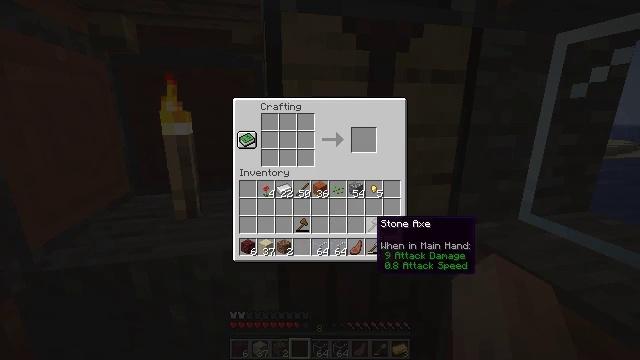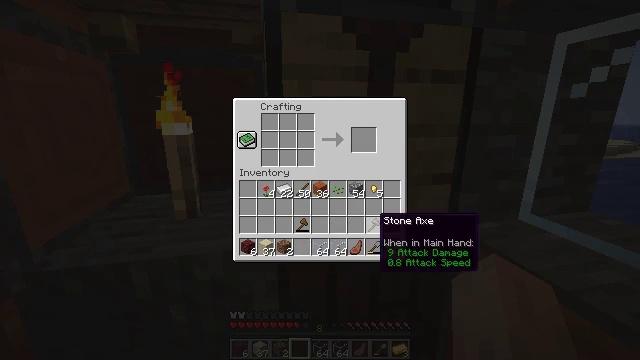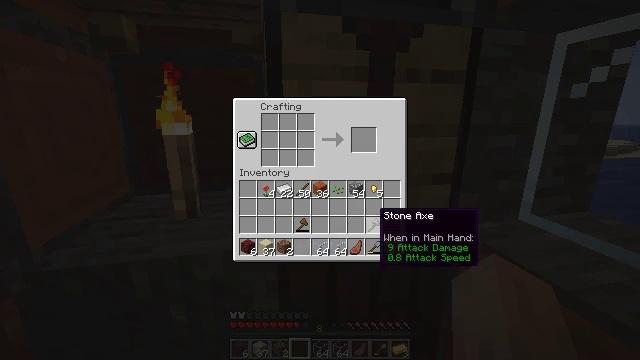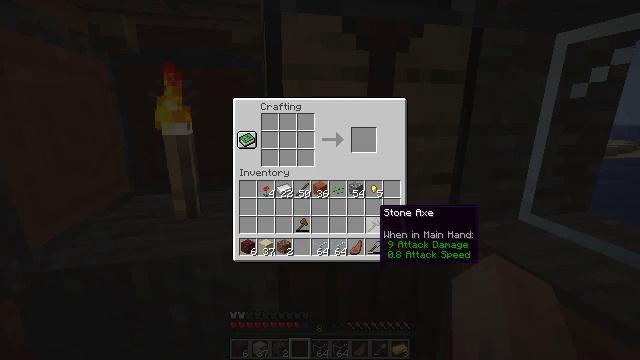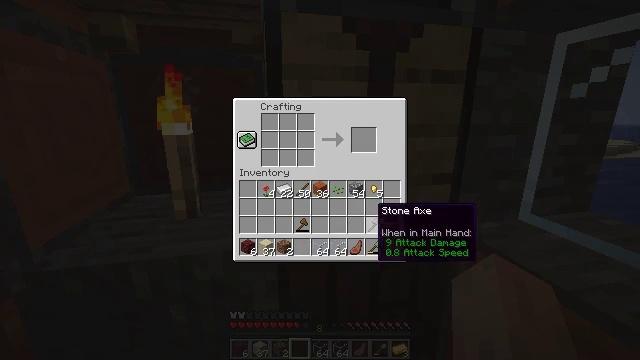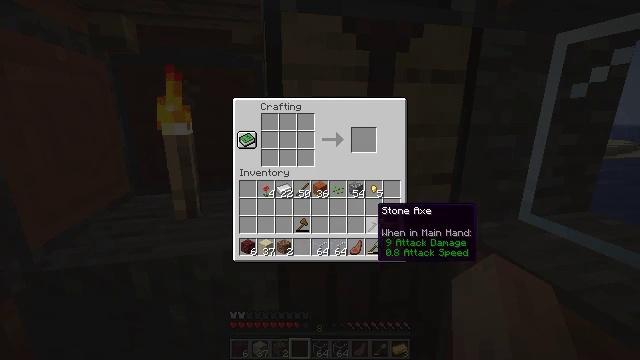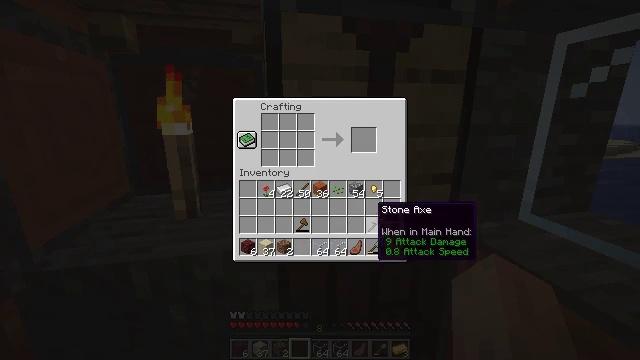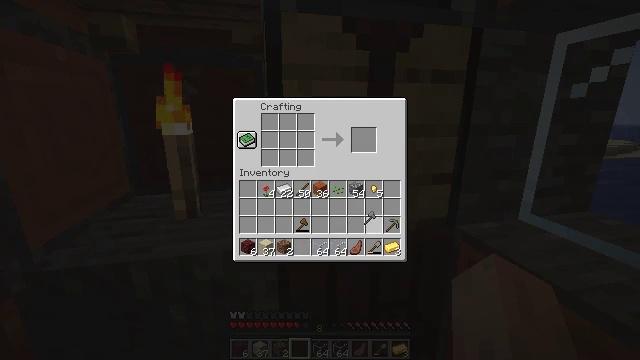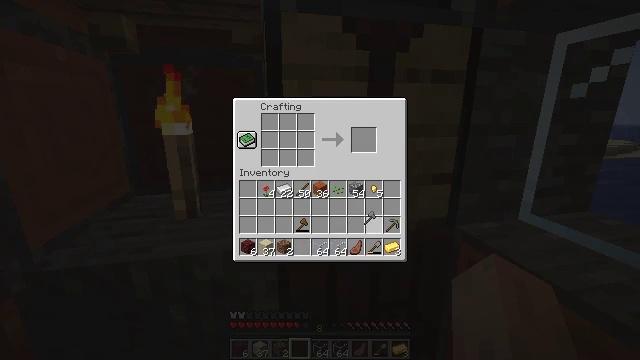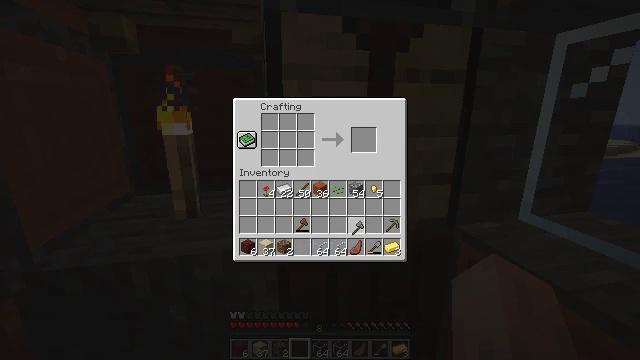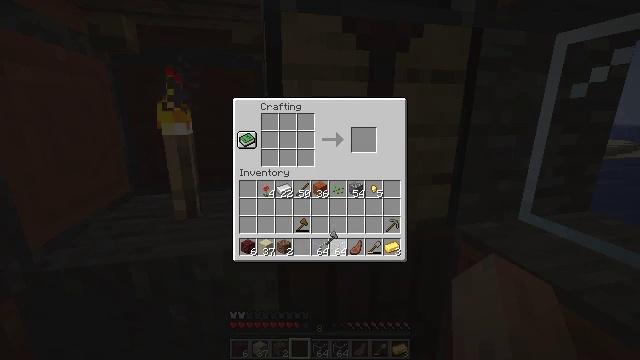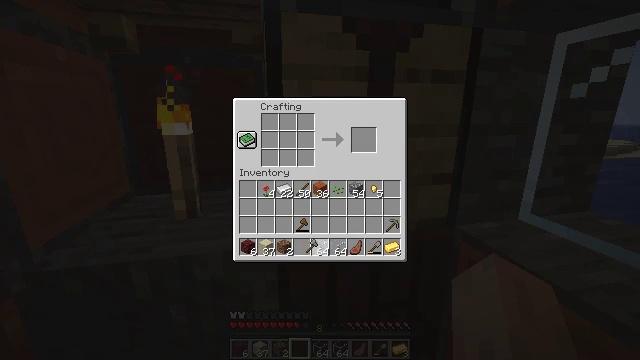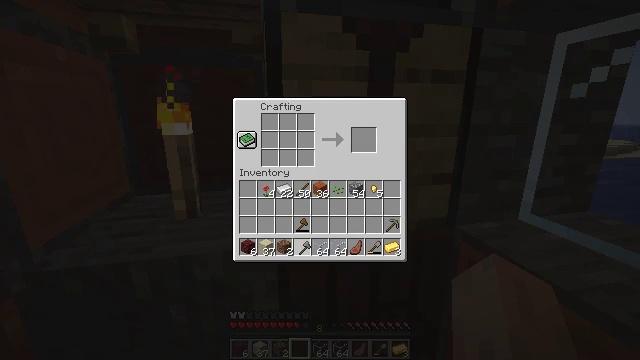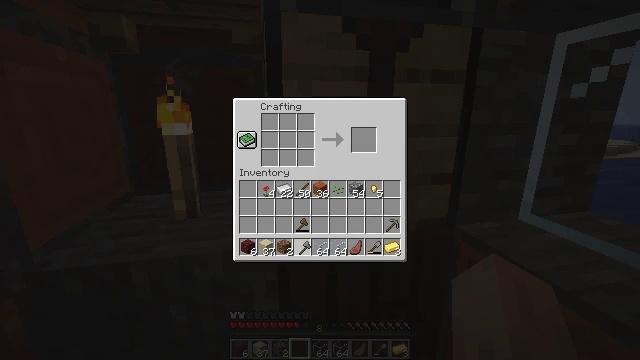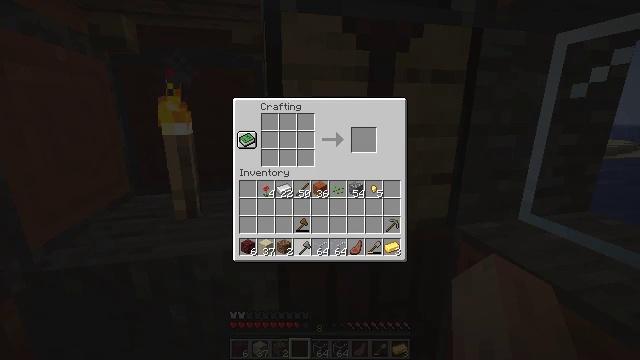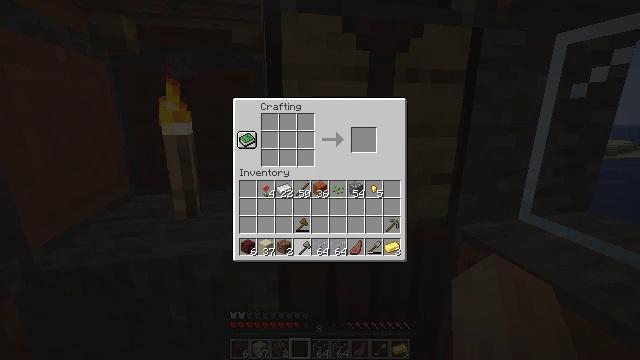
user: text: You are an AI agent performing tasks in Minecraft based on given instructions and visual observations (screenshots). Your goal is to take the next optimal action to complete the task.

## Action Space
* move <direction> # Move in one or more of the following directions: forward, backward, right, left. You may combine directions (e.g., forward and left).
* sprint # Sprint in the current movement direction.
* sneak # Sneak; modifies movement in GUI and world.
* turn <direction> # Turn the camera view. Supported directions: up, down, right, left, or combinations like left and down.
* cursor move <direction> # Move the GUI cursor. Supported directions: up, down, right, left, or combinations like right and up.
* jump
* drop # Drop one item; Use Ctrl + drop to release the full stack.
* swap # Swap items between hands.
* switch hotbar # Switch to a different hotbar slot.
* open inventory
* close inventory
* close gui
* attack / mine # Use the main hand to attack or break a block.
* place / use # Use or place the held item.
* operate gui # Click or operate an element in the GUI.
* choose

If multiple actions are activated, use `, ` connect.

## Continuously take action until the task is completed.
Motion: motion action
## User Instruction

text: Attack the hopper to gather it.
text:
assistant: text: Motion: no_op
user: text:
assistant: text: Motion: no_op
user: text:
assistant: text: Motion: no_op
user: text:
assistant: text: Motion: no_op
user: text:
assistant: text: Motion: no_op
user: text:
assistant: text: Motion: no_op
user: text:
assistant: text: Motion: operate gui
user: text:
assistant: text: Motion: operate gui
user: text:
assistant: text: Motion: cursor move left and down
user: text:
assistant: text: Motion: cursor move left and down
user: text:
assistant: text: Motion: cursor move left and down
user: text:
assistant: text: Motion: no_op
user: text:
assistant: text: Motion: no_op
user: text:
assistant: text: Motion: no_op
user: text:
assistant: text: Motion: no_op
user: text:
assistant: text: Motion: no_op
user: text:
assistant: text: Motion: no_op
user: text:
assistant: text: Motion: no_op
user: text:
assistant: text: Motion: cursor move right
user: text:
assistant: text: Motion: cursor move right
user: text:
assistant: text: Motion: no_op
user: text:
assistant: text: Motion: no_op
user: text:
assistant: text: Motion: no_op
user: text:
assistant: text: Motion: no_op
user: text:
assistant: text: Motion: no_op
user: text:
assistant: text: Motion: no_op
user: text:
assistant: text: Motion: no_op
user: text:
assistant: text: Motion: no_op
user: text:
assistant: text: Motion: no_op
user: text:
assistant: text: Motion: operate gui